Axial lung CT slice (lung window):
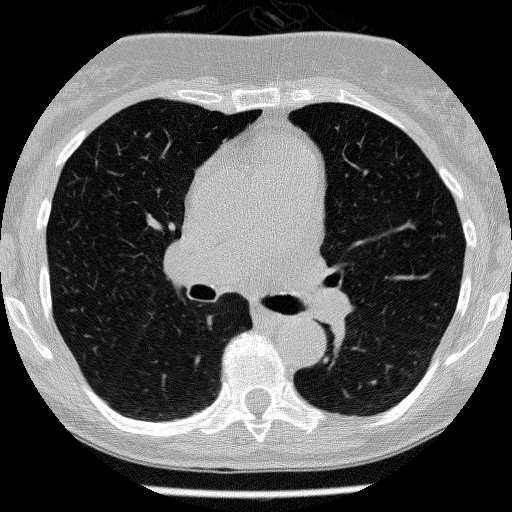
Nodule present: no